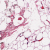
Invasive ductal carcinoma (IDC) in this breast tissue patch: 0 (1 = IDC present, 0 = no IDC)